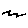
Label: zigzag